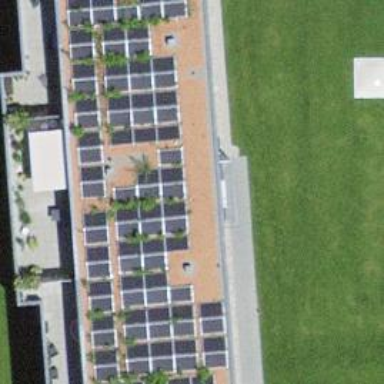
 consisting of solar photovoltaic panels."